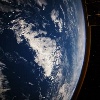
Label: cloud